Эта задача посвящена эффектам, связанным с движением магнита в проводящих трубках. Хорошо известно о возникающих при таком движении токах Фуко, которые взаимодействуют с движущимся магнитом и замедляют его движение. Силы сопротивления оказываются пропорциональными скорости движения. Задача состоит из пяти последовательных частей: 1. Вводная часть, чтобы научиться работать с предоставленным оборудованием 2. Определение магнитного момента 3. Исследование эффектов в сплошной трубе 4. Исследование эффектов в трубах с продольным разрезом 5. Изучение черного ящика  1. Катушки 2. Адаптеры для катушек 3. Осциллограф с проводом питания и проводом «BNC-крокодил» 4. Штатив с лапкой и муфтой 5. Магнит 6. Датчик Холла (с элементом питания) и отвертка для подстройки 7. Держатель труб 8. Пластиковая трубка 9. Металлические трубки сплошная и с продольными разрезами 10. «Черный ящик» 11. Конденсатор 12. Мультиметр с проводами 13. Соединительные провода 14. Линейка 50 см 15. Гайка 16. Нитки 17. Пластиковая стяжка 18. Штангенциркуль 19. Рулетка 20. Малярный скотч узкий 21. Прищепки бельевые 22. Перчатки рабочие 1. Выданный вам неодимовый магнит, конечно, твердый, но хрупкий. Если он на большой скорости столкнется с железной поверхностью (например, рамой стола, основанием или стойкой штатива), он может расколоться. Новый магнит вам не выдадут, а с осколками выполнить эксперимент невозможно. 2. У выданных вам катушек есть выводные разъемы ("мама"). В ходе эксперимента в них вставляются штыревые разъемы соединительных проводов ("папа"). Не нужно прикладывать большое усилие, чтобы вставить штыревые разъемы в разъемы катушки. Если вы чувствуете, что штырь не вставляется, вытащите его, поверните вокруг его оси на 90 градусов и попробуйте еще. Существует такое положение штыревого разъема, когда он легко входит в разъем катушки. 3. Если вы приложите сверх-усилие, чтобы вставить штырь в катушку, контактная планка в разъеме катушки может сместится вглубь разъема. Электрический контакт будет отсутствовать, катушка станет непригодной для работы. Новую катушку вам не выдадут. 4. В работе присутствуют алюминиевые трубы, в которых сделан продольный разрез. Разрез может быть острым. Поэтому надевайте предоставленные строительные перчатки, если вы что-то делаете с трубами с разрезом. 5. Эффекты, которые наблюдаются в трубах с разрезом, достаточно тонкие, и они зависят от ширины разреза. Не гните, не разгибайте — в общем, никаким образом не меняйте ширину разреза в трубках.
Перечислите все предметы оборудования и вашего рабочего места, к которым магнитится выданный вам магнит.
Часть А. Необычный секундомер (3.5 балла) В этой части задачи вам предстоит определить ускорение свободного падения $g$ с помощью осциллографа. Закрепите держатель труб в лапке штатива. Установите пустую пластиковую трубу в держатель. Труба должна быть наклонена под некоторым углом к горизонту. Наденьте на трубу 2 катушки и разместите их на некотором расстоянии друг от друга (> 50 см).
Запрещено наносить какие-либо надписи напрямую на алюминиевые или пластиковые трубы. Если вам необходимо нанести какие-то отметки, приклейте малярный скотч вдоль трубы или сделайте наклейки в нужных вам местах. Ручкой и карандашом можно писать только на малярном скотче. Дежурный по аудитории имеет право в любой момент проверить наличие надписей на трубах. В случае обнаружения надписей, дежурный немедленно ставит штрафной балл в лист ответов. Утверждение, что вы сотрете надписи позже, не принимается. Штрафной балл можно получить до 20 раз. Базовая установка этой работы представлена на рисунке ниже. - Труба закреплена в держателе (Рис. 1A), на трубу надеты от одной до шести катушек, катушки последовательно соединены друг с другом, а система целиком подключена к осциллографу (Рис. 1B). - В зависимости от диаметра труб, можно использовать адаптеры для катушек. - Для фиксации положения катушек на трубе используйте прищепки. - Если через катушку пролетает магнит, в ней возникает ЭДС индукции $\mathcal E_\text{инд}$ из-за изменения потока магнитного поля, это фиксируется осциллографом. - Длинные металлические трубы фактически являются антеннами, поэтому на осциллографе можно наблюдать высокочастотные помехи, ухудшающие соотношение сигнал-шум. Чтобы избавиться от высокочастотной компоненты сигнала, подключите параллельно системе катушек выданный вам конденсатор емкости $C=0.1~\text{мкФ}$ (Рис. 1C). Для гармоник высокой частоты он фактически выполняет роль перемычки. Соотношение сигнал-шум после этого должно значительно улучшиться. - Помните, что исследуемые объекты должны находиться как можно дальше от металлических предметов, чтобы они оказывали минимальное влияние на эксперимент.
Измерьте расстояния от верхнего края трубы до середины первой катушки $L_1$ и от середины первой катушки до середины второй $L_2$ и занесите их в лист ответов.
Найдите время $t$, за которое магнит пролетает между центрами двух катушек. Выразите $t$ через $L_1, L_2, \mu_1 ,g,\alpha$, где $\mu_1$~— коэффициент трения скольжения между трубкой и магнитом. По показаниям осциллографа можно определить время $t$, за которое магнит пролетит расстояние между центрами катушек.
На листе ответов качественно изобразите картину сигнала, регистрируемого осциллографом. Укажите, как вы измеряете время $t$ по осциллограмме.
Снимите зависимость времени $t$ от угла наклона $\alpha$ пластиковой трубы для 7 различных углов. Диапазон углов должен быть в интервале $(\pi/4;\pi/2)$.
Предложите линеаризацию зависимости, полученной в пункте А2.
Постройте график в координатах, соответствующих линеаризации в пункте A5.
Часть B. Магнитный момент (2 балла) Выданный вам магнит можно рассматривать как магнитный диполь. Поле, создаваемое магнитом можно исследовать с помощью датчика Холла. Он измеряет компоненту магнитного поля, перпендикулярную плоскости датчика. Дополнительная разность потенциалов, которая возникает из-за магнитного поля, связана с его индукцией соотношением $U = \chi B$, где $\chi=50~\text{В/Тл}$. Базовая линия (показания вольтметра в отсутствии поля) для большинства датчиков~— это 0. Eсли это не 0, это явно указано на датчике (изменения напряжения нужно считать от базовой линии). Базовая линия может «плыть» от разных параметров. Базовую линию можно подрегулировать отверткой. Рабочий диапазон датчика~— $[-4.5; 4.5]~\text{В}$ для датчиков с базовой линией 0, и $[0; |9|]~\text{В}$ для датчиков с базовой линией $|4.5~\text{В}|$.
Используя график, определите $g$. Оцените погрешность.
Часть С. Установившееся движение в алюминиевой трубе (5 баллов) При падении магнита в алюминиевой трубке на него действует сила торможения, которая возникает из-за вихревых токов. В нашей задаче скорость магнита достаточная чтобы использовать следующее приближение: $F_\text{сопр}=kv_\text{магн}$, где $k=\cfrac{(\mu_0 M)^2\sigma w f(H/a)}{8\pi (aH)^2},$ а $m$~— масса магнита, $\sigma$~— удельная проводимость материала трубы, $a$~— внутренний радиус трубы, $M$~— магнитный момент магнита, $w$~— толщина стенок трубы, $f(H/a)$~— некоторая функция. В данной задаче можно считать, что $f(H/a)=1.75$. $\mu_0=4\pi\cdot 10^{-7}~\text{Гн/м}$, $m=21.0~\text г$.
Измерьте радиус магнита $R$ и его высоту $H$. Определите дипольный момент магнита $M$. С помощью схем, диаграмм, графиков поясните, как вы это делаете.
Найдите зависимость скорости магнита $v_\text{магн}$ от времени через $t, g, k, \mu_2, \alpha$, где $\mu_2$~— коэффициент трения скольжения между алюминиевой трубкой и магнитом.
Выразите установившуюся скорость $u$ через $g, k, \mu_2, \alpha$.
Схематично изобразите экспериментальную установку, с помощью которой можно измерить установившуюся скорость на нескольких интервалах. Поясните с помощью диаграмм, графиков, осциллограмм, что и как вы измеряете, чтобы рассчитать установившуюся скорость. После того, как магнит пройдёт определённое расстояние можно считать, что в пределах погрешности он движется с установившейся скоростью.
Каким образом вы проверяете, что на исследуемом участке скорость можно считать установившейся? Объясните с помощью диаграмм, графиков, осциллограмм.
Снимите зависимость установившейся скорости движения магнита от угла наклона алюминиевой трубы для не менее 7 углов наклона. Для каждого угла наклона усредните установившуюся скорость по не менее трем интервалам. В таблицах указывайте первичные данные, снимаемые с приборов.
Предложите линеаризацию зависимости, полученной в пункте C2, чтобы можно было определить коэффициент трения скольжения $\mu_2$ и коэффициент в силе сопротивления $k$.
В соответствии с C6 постройте график зависимости для определения $\mu_2$ и $k$.
Используя график, определите $\mu_2$ и $k$.
Часть D. Движение в трубах с разрезами (5.5 баллов)
Определите удельную проводимость алюминия $\sigma$. Оцените погрешности.
Для каждой трубы определите соответствующий коэффициент в силе сопротивления $k_i~(i=2,3,4,5)$. Будьте внимательны, эффекты проявляющиеся здесь, очень тонкие. Следите за качеством снимаемых с установки данных и их оптимальной обработкой.
Измерьте ширину разреза $x$ и постройте график зависимости $k_i$ от $x$.
Часть E. Металлический черный ящик (4.0 балла) Внутри черного ящика находится алюминиевая трубка, в которой участки с разрезами чередуются со сплошными участками. Начало координат находится на краю алюминиевой трубки, а направление обозначено на пластиковой.
Определите параметры зависимости, полученной в пункте D2.
Найдите положение и ширину разрезов. С помощью формул и картинок поясните, как вы это делаете и приведите расчеты.
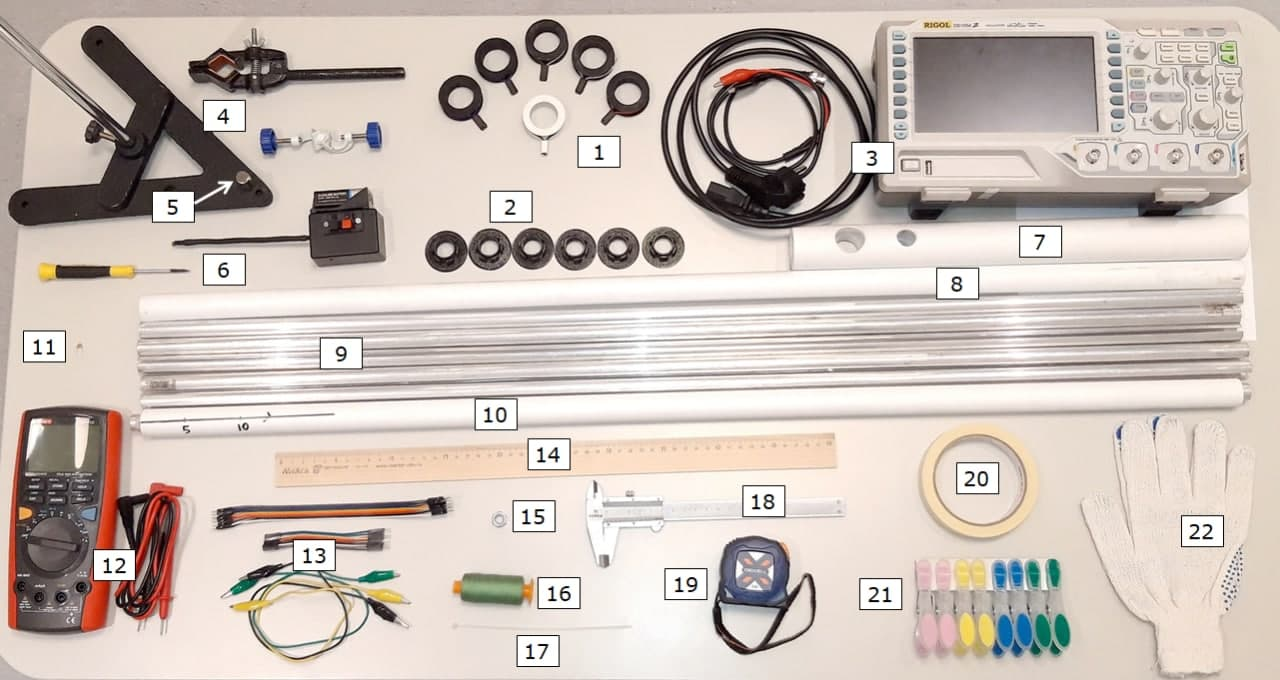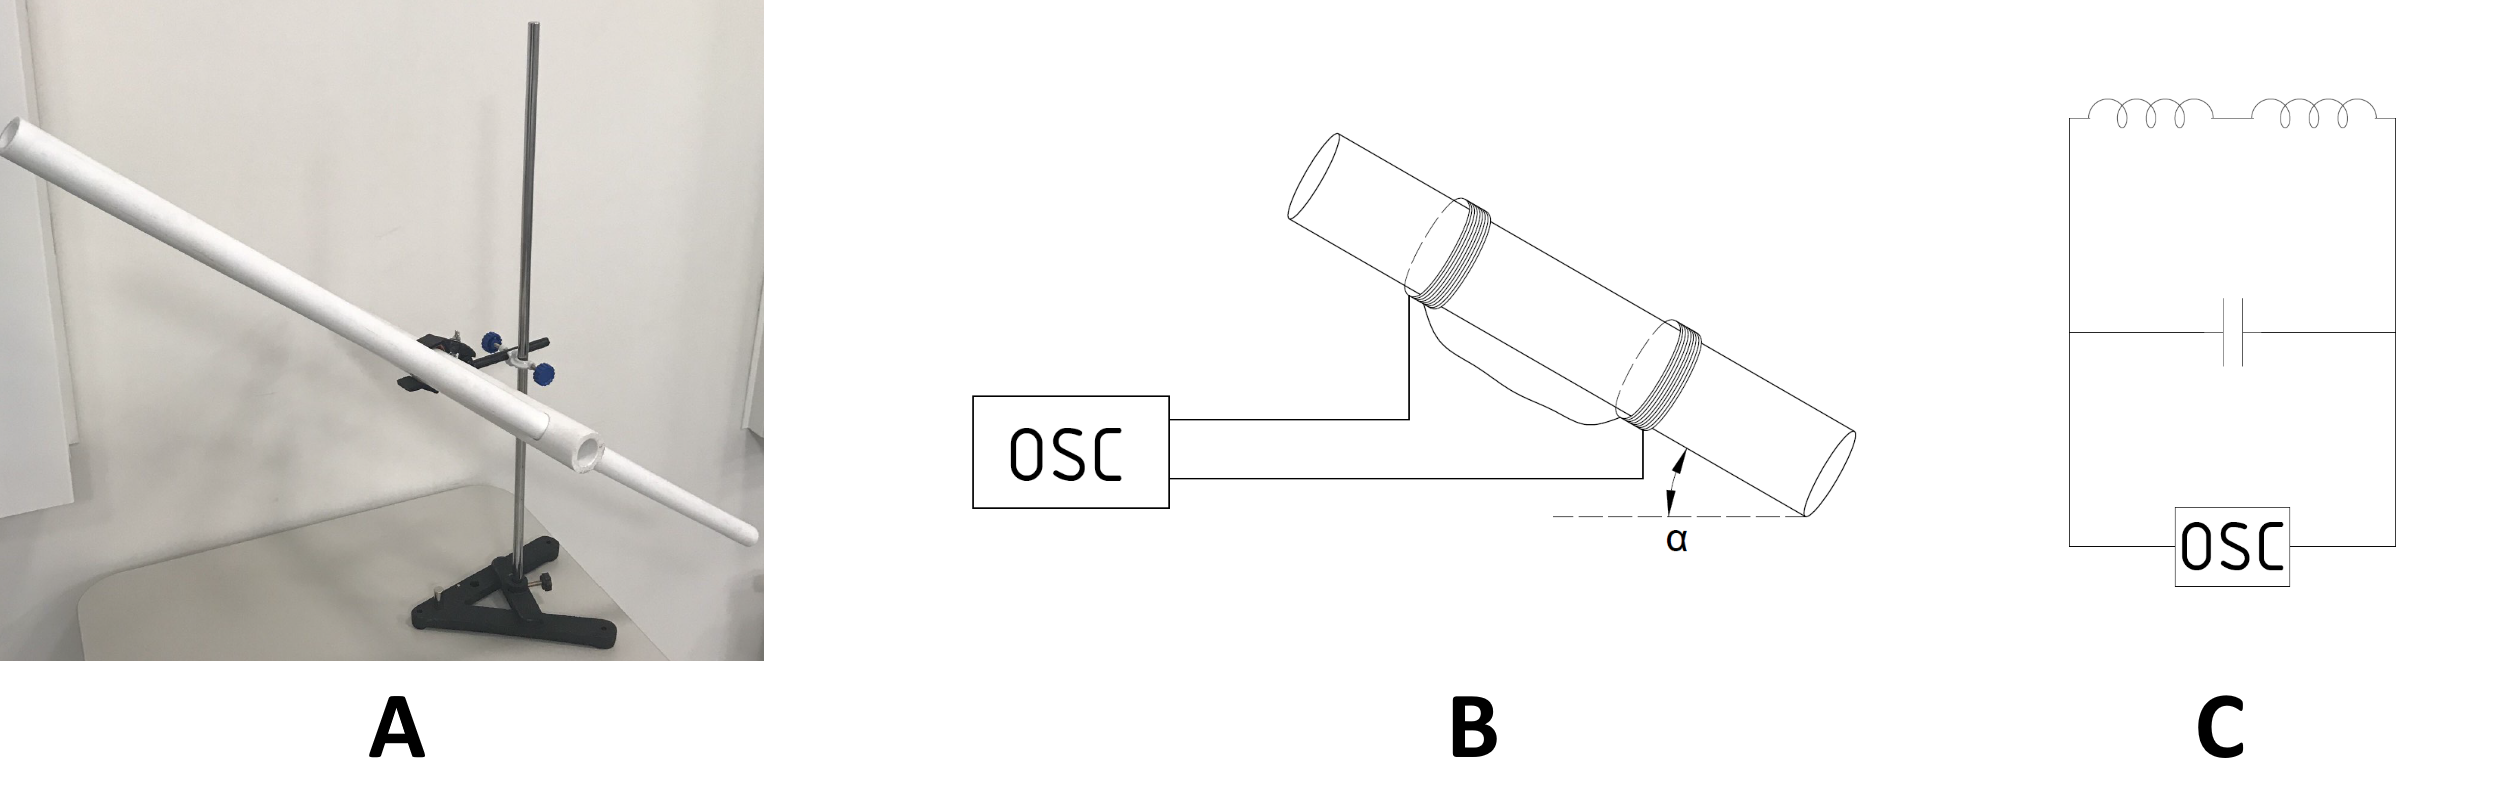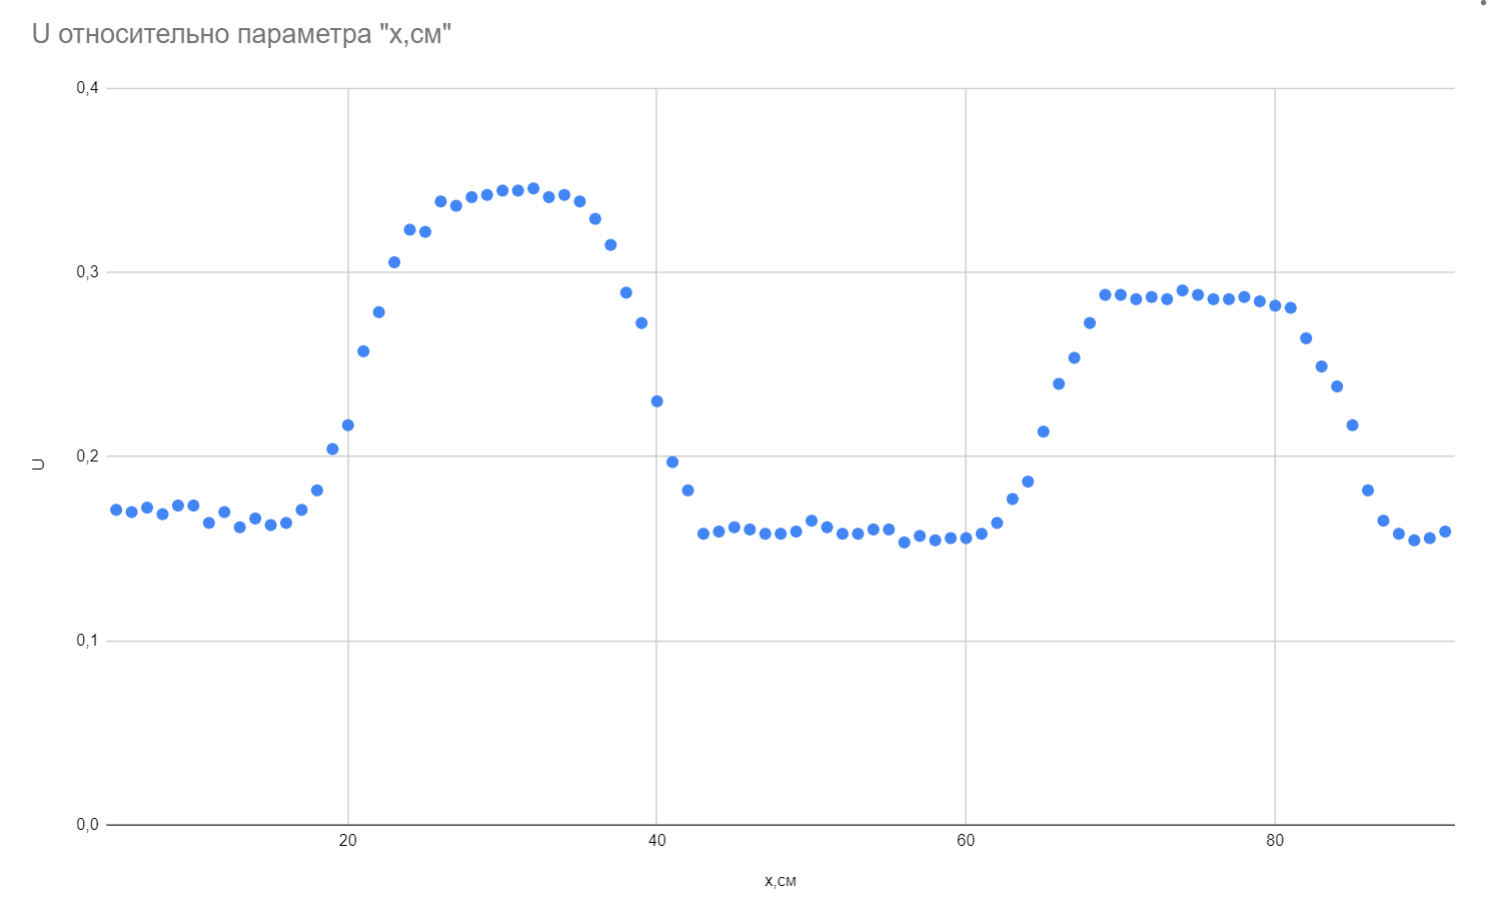
Перечислите все предметы оборудования и вашего рабочего места, к которым магнитится выданный вам магнит.

Запрещено наносить какие-либо надписи напрямую на алюминиевые или пластиковые трубы. Если вам необходимо нанести какие-то отметки, приклейте малярный скотч вдоль трубы или сделайте наклейки в нужных вам местах. Ручкой и карандашом можно писать только на малярном скотче.  Дежурный по аудитории имеет право в любой момент проверить наличие надписей на трубах. В случае обнаружения надписей, дежурный немедленно ставит штрафной балл в лист ответов. Утверждение, что вы сотрете надписи позже, не принимается. Штрафной балл можно получить до 20 раз.

Измерьте расстояния от верхнего края трубы до середины первой катушки $L_1$ и от середины первой катушки до середины второй $L_2$ и занесите их в лист ответов.

Найдите время $t$, за которое магнит пролетает между центрами двух катушек. Выразите $t$ через $L_1, L_2, \mu_1 ,g,\alpha$, где $\mu_1$~— коэффициент трения скольжения между трубкой и магнитом.
Решение: Внутри пластиковой трубы на магнит будут действовать 3 силы: сила тяжести, нормальная реакция опоры и сила трения. Все они постоянные, а значит ускорение магнита будет постоянным $a = (\sin{\alpha -\mu \cos{\alpha}})g$, а тогда несложно показать, что: $$t = \sqrt{\frac{2}{(\sin{\alpha -\mu \cos{\alpha}})g}} (\sqrt{L_1+L_2}-\sqrt{L_1})$$

На листе ответов качественно изобразите картину сигнала, регистрируемого осциллографом. Укажите, как вы измеряете время $t$ по осциллограмме.
Решение: При прохождении магнита через катушку в последней будет возбуждаться $\varepsilon_{ind}$. По положению пиков мы сможем определить, когда магнит проходит через катушку.

Снимите зависимость времени $t$ от угла наклона $\alpha$ пластиковой трубы для 7 различных углов. Диапазон углов должен быть в интервале $(\pi/4;\pi/2)$.

Предложите линеаризацию зависимости, полученной в пункте А2.
Решение: Преобразуя полученную выше тождество $t$ от $\alpha$ выберем такие координаты, что бы получить линейную зависимость, по углу которой возможно определить $g$. $\frac{1}{t^2 \cos{\alpha}}$ от $\mathrm{tg}{\alpha}$: $$\frac{1}{t^2\cos{\alpha}}=\mathrm{tg}{\alpha}\frac{g}{2(\sqrt{L_1+L_2}-\sqrt{L_1})^2}-\frac{\mu g}{2(\sqrt{L_1+L_2}-\sqrt{L_1})^2}$$

Постройте график в координатах, соответствующих линеаризации в пункте A5.

Используя график, определите $g$. Оцените погрешность.
Решение: $ g = 9.8 ~\frac{м}{с} $

Измерьте радиус магнита $R$ и его высоту $H$. Определите дипольный момент магнита $M$. С помощью схем, диаграмм, графиков поясните, как вы это делаете.
Решение: Поле магнитного диполя:$$\boldsymbol{B} = \frac{\mu_0}{4\pi} (\frac{3(\boldsymbol{m},\boldsymbol{r})}{r^5}-\frac{\boldsymbol{m}}{r^3})$$ Если мы будем считать поле на оси магнита, то формула упростится: $$B_x =\frac{\mu_0}{2\pi} \cdot \frac{m}{r^3}$$ Измерим показания датчика Холла в зависимости от расстояния до центра магнита и построим график в осях $U$ от $\frac{1}{r^3}$ или аналогичных. После этого по угловому наклону ($\alpha$) определим $m$ : $$m = \frac{2\pi\alpha}{\chi\mu_0} = 3.85~ А \cdot м^2$$

Найдите зависимость скорости магнита $v_\text{магн}$ от времени через $t, g, k, \mu_2, \alpha$, где $\mu_2$~— коэффициент трения скольжения между алюминиевой трубкой и магнитом.
Решение: Запишем второй закон Ньютона относительно оси, по которой движется магнит: $$ma = mg\sin{\alpha}-\mu_2 mg\cos{\alpha} -kv$$ Это дифференциальное уравнение первого порядка относительно скорости. Произведём замену переменной $v^{'}=v+\frac{mg}{k}(-\sin{\alpha}+\mu_2\cos{\alpha})$, тогда уравнение принимает вид: $$\dot{v^{'}}+\frac{k}{m}v^{'} = 0$$ Отсюда получаем решение: $$v_{магн} = (1-e^{-\frac{k}{m}t})\frac{mg}{k} (\sin{\alpha} - \mu \cos{\alpha})$$

Выразите установившуюся скорость $u$ через $g, k, \mu_2, \alpha$.
Решение: Отбросив из предыдущего уравнения экспоненциально затухающую составляющую получим установившуюся скорость: $$u = \frac{mg}{k} (\sin{\alpha} - \mu \cos{\alpha})$$

Схематично изобразите экспериментальную установку, с помощью которой можно измерить установившуюся скорость на нескольких интервалах. Поясните с помощью диаграмм, графиков, осциллограмм, что и как вы измеряете, чтобы рассчитать установившуюся скорость.
Решение: Для этого пункта несколько видоизменим схему, изображённую ранее: будем использовать большее количество последовательно соединённых катушек. Магнит должен проехать некое расстояние прежде чем скорость установится, поэтому катушки стоит располагать на неком расстоянии от верхнего края трубки. Что бы упростить измерения и оценку того, установилась скорость или нет, стоит располагать катушки на равных расстояниях друг от друга.

Каким образом вы проверяете, что на исследуемом участке скорость можно считать установившейся? Объясните с помощью диаграмм, графиков, осциллограмм.
Решение: Для того, что бы проверить установилась скорость или нет, нужно сравнить интервалы времени, за которые магнит пролетает через разные пары катушек. Если время изменяется незначительно, то можно считать скорость установившейся и приступать к измерениям.

Снимите зависимость установившейся скорости движения магнита от угла наклона алюминиевой трубы для не менее 7 углов наклона. Для каждого угла наклона усредните установившуюся скорость по не менее трем интервалам. В таблицах указывайте первичные данные, снимаемые с приборов.

Предложите линеаризацию зависимости, полученной в пункте C2, чтобы можно было определить коэффициент трения скольжения $\mu_2$ и коэффициент в силе сопротивления $k$.
Решение: Преобразовав результат полученный в пункте C2 выберем линейную зависимость. К примеру можно построить график $\frac{v}{\cos{\alpha}}$ от $\mathrm{tg}{\alpha}$ : $\frac{v}{\cos{\alpha}} = \mathrm{tg}{\alpha}\frac{mg}{k}-\mu \frac{mg}{k}$) или использовать напрямую $\Delta t$ (например $\frac{1}{\Delta t\cos{\alpha}}$ от $\mathrm{tg}{\alpha}$ : $\frac{1}{\Delta t\cos{\alpha}} = \mathrm{tg}{\alpha}\frac{mg}{\Delta l k}-\mu \frac{mg}{\Delta l k}$).

В соответствии с C6 постройте график зависимости для определения $\mu_2$ и $k$.

Используя график, определите $\mu_2$ и $k$.
Решение: $k = 0.95 ~\frac{кг}{с}$ $\mu_2 = 0.17$

Определите удельную проводимость алюминия $\sigma$. Оцените погрешности.
Решение: $\sigma = 35 \frac{м}{Ом\cdot мм^2}$

Для каждой трубы определите соответствующий коэффициент в силе сопротивления $k_i~(i=2,3,4,5)$. Будьте внимательны, эффекты проявляющиеся здесь, очень тонкие. Следите за качеством снимаемых с установки данных и их оптимальной обработкой.
Решение: Будем измерять установившуюся скорость в зависимости от угла наклона для каждой из этих труб аналогично пункту С. $k_2 = 0,59 \frac{кг}{с}$ $k_3 = 0,58 \frac{кг}{с}$ $k_4 = 0,57 \frac{кг}{с}$ $k_5 = 0,56 \frac{кг}{с}$

Измерьте ширину разреза $x$ и постройте график зависимости $k_i$ от $x$.
Решение: Измерим ширину разъёма в разных частях трубы используя штангенциркуль. Используя построенный график определим $\frac{ dk}{dx}$: $$\frac{ dk}{dx} = 10 \frac{кг}{м\cdot c}$$

Определите параметры зависимости, полученной в пункте D2.

Найдите положение и ширину разрезов. С помощью формул и картинок поясните, как вы это делаете и приведите расчеты.
Решение: Во время движения в трубе скорость магнита будет изменяться из-за того, что на разных участках трубы $k$ различен. Для того, что бы определить расположение разрезов и их $x$ необходимо измерить зависимость скорости от координаты.  В предыдущих пунктах мы определяли скорость по времени, за которое магнит пролетит между катушками, однако данный метод позволяет определить только среднюю скорость. Для того, что бы определить мгновенную скорость будем измерять высоту пиков. $\Phi(x) = f(x) => \varepsilon_{ind} = -\frac{d\Phi(x)}{dt} = -\frac{d\Phi(x)}{dx}\cdot v$ Коэффициент пропорциональности мы можем определить по измерению скорости обоими методами на одной из предыдущих алюминиевых трубок. Координаты первого разреза: $l_1 = 20~см$ $l_2 = 40 ~см$ Координаты второго разреза: $l_1 = 65~см$ $l_2 = 85~см$ Ширина первого разреза: $x_1 = 7~мм$ Ширина второго разреза: $x_2 = 4~мм$
Темы:
E, Механика, Вязкое трение, Магнитное трение, Осциллограф, Поле магнитного диполя, 2021, Сборы XY, X